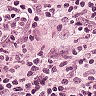
Metastatic tissue present: yes